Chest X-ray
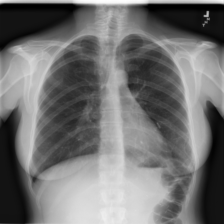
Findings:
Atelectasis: negative
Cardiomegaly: negative
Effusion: negative
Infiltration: negative
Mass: negative
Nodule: negative
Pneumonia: negative
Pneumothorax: negative
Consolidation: negative
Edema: negative
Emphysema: negative
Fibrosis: negative
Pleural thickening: negative
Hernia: negative